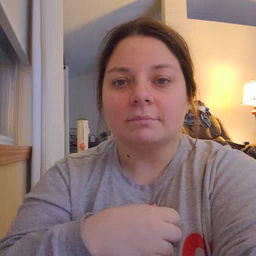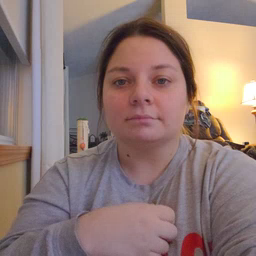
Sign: puzzle